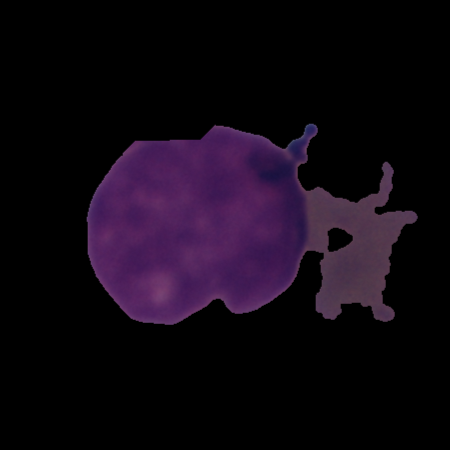
Label: cancer